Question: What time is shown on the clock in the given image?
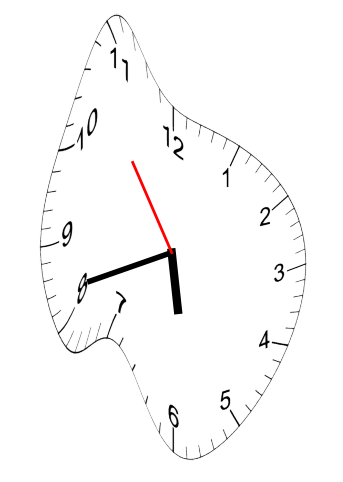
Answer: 05:41:54